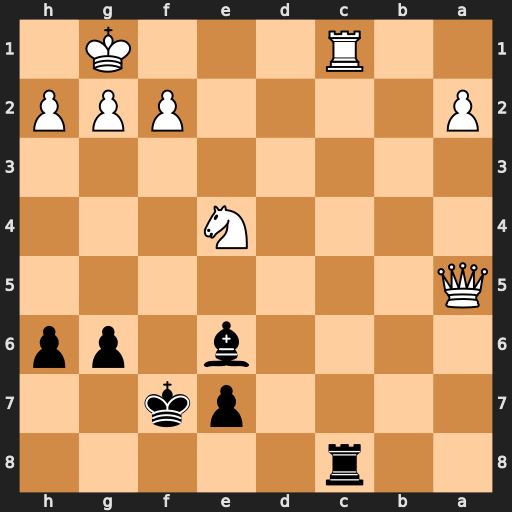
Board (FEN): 2r5/4pk2/4b1pp/Q7/4N3/8/P4PPP/2R3K1
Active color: b
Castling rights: -
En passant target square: -
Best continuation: Rxc1+ Qe1 Rxe1#